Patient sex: F
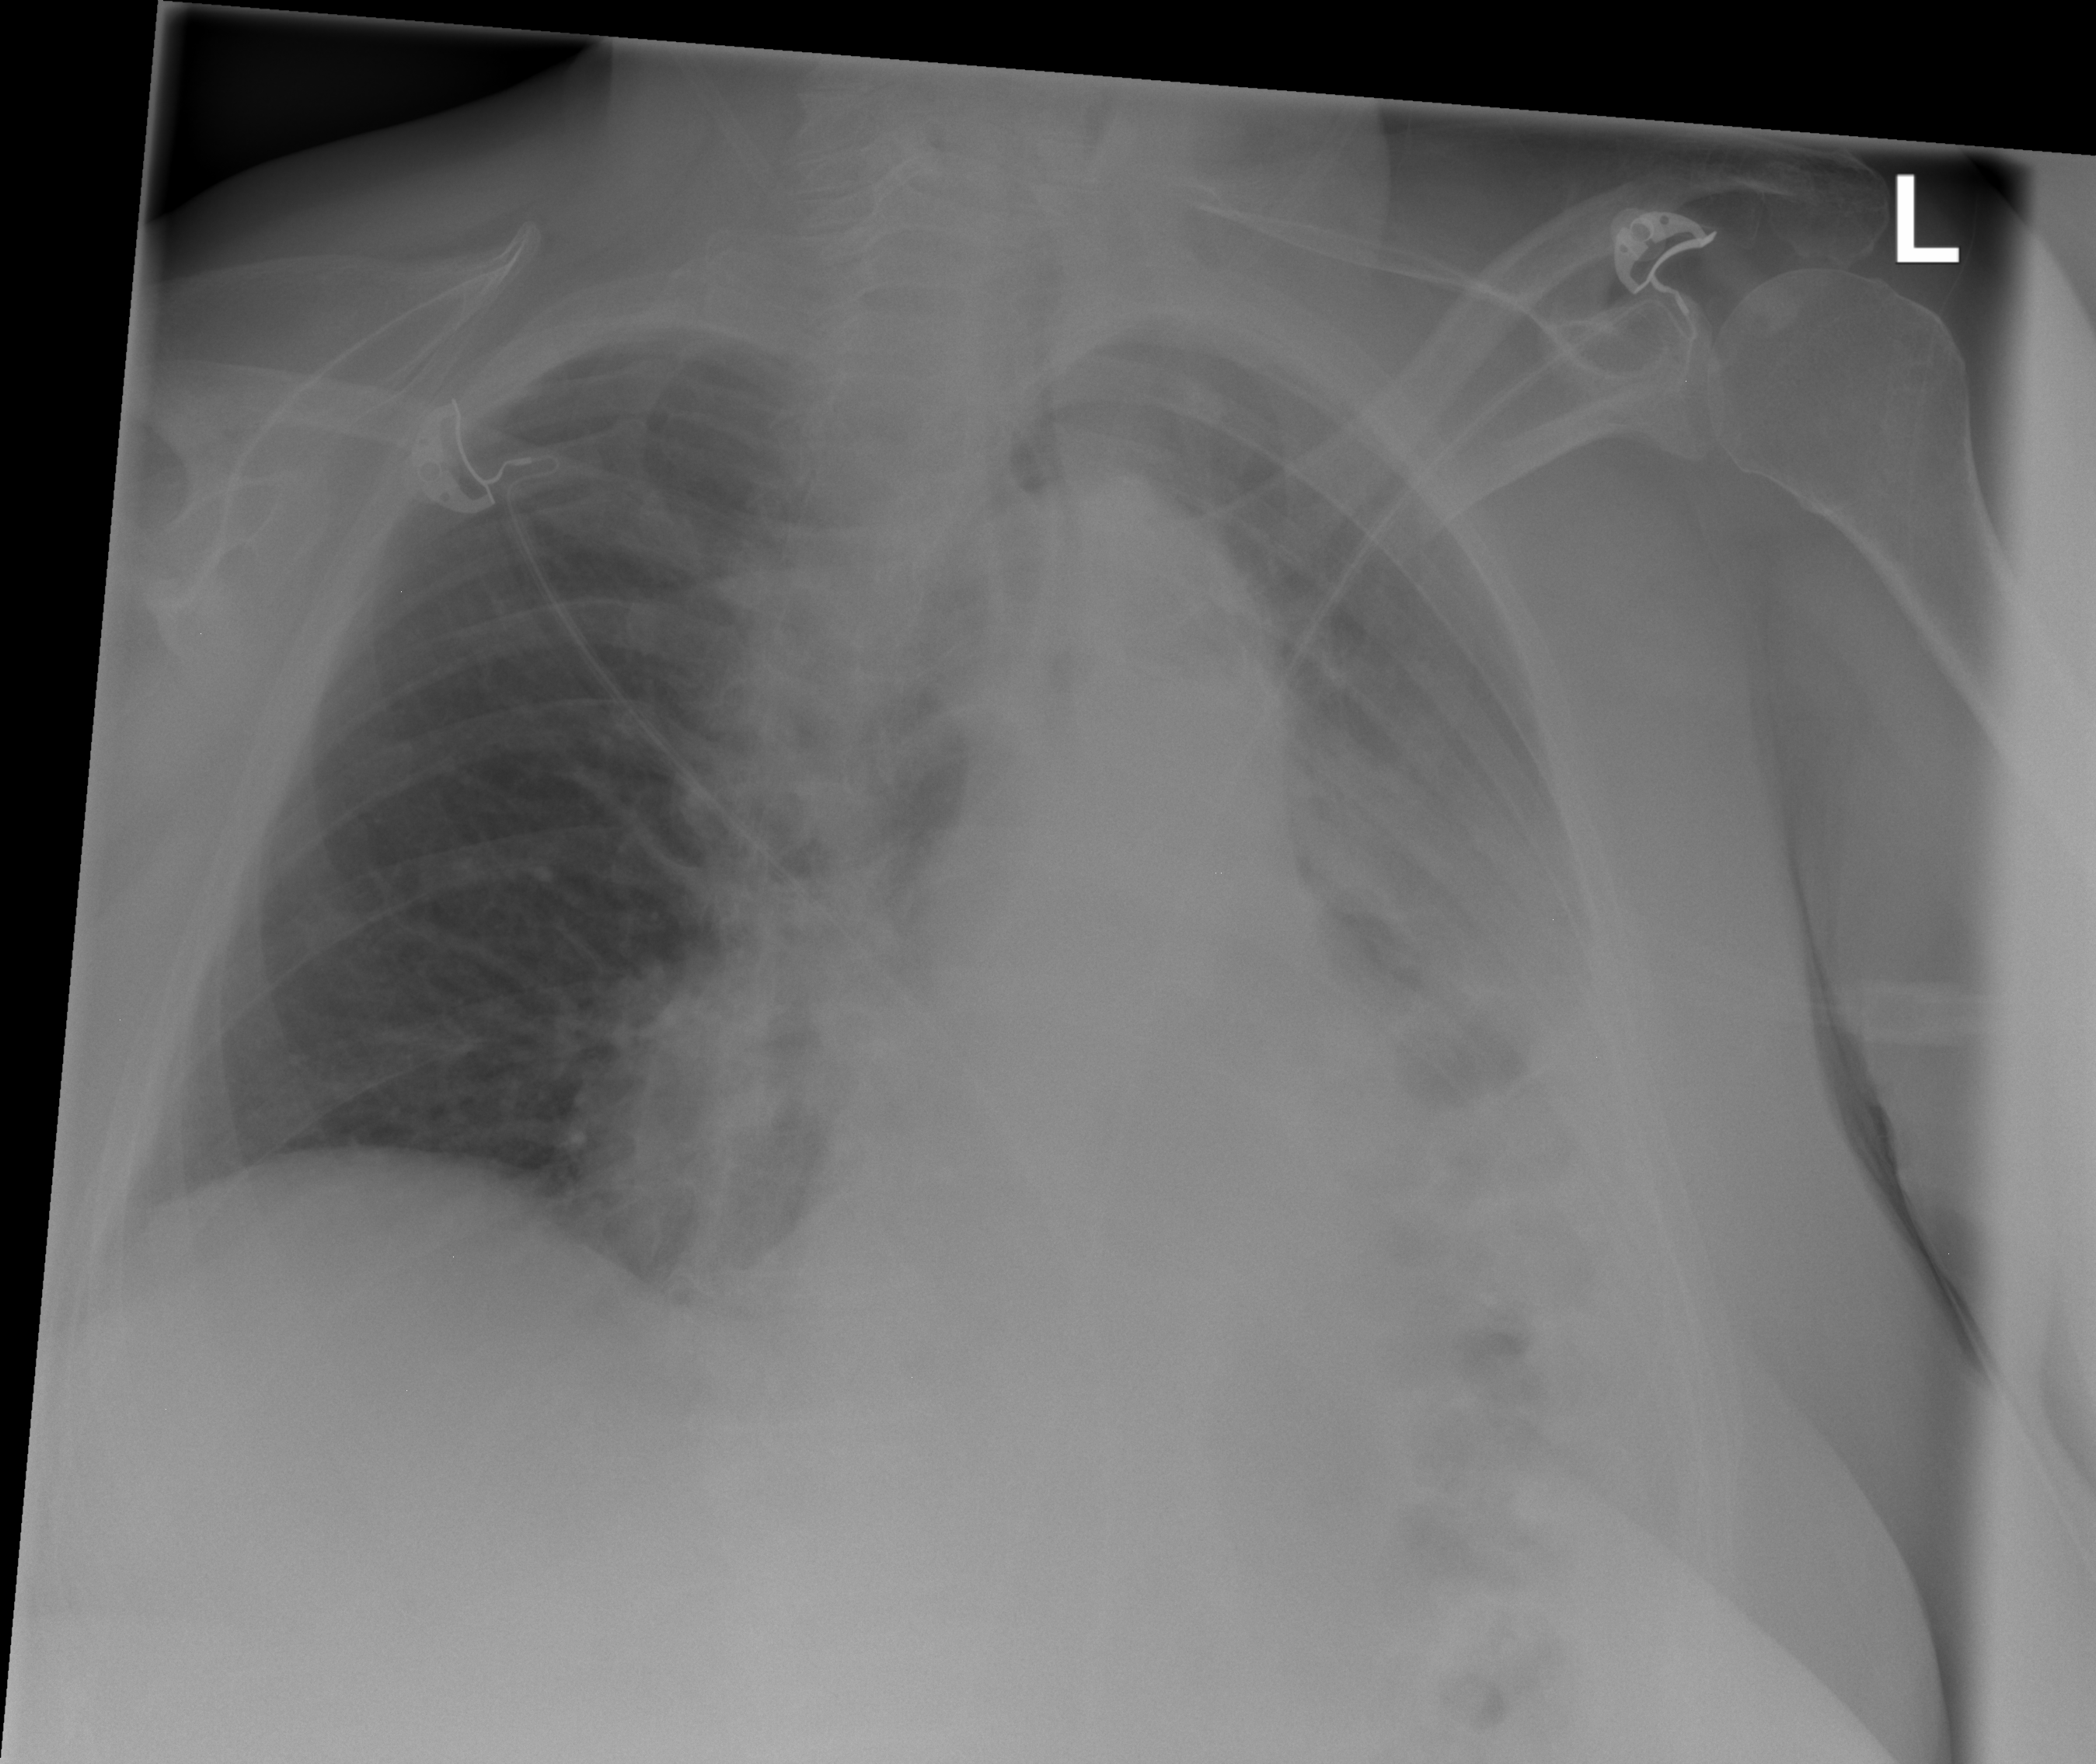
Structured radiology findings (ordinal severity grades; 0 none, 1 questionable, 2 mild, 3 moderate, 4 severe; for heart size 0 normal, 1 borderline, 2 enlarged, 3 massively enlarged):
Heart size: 0
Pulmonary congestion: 0
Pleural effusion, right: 0
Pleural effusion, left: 2
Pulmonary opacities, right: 0
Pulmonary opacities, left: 0
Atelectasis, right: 0
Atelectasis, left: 2